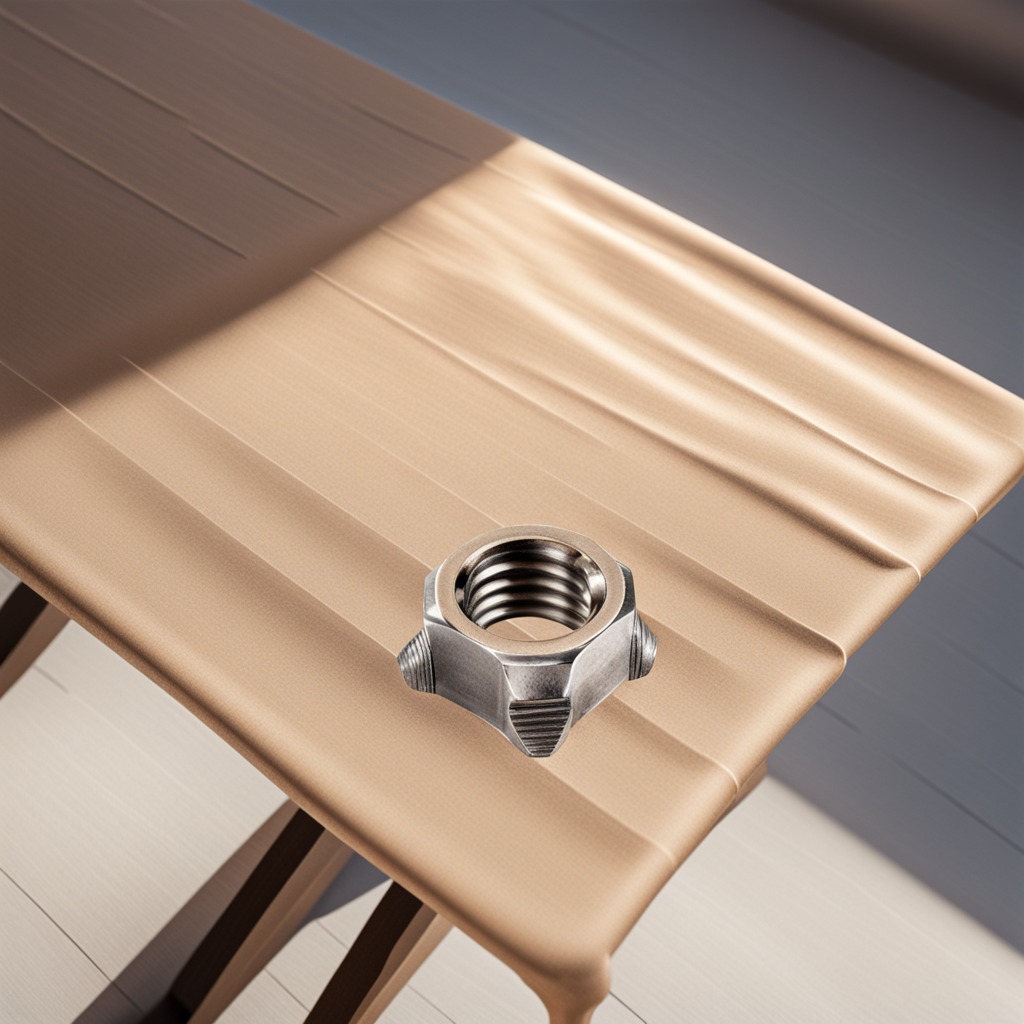
A metal nut lies on the wooden table.